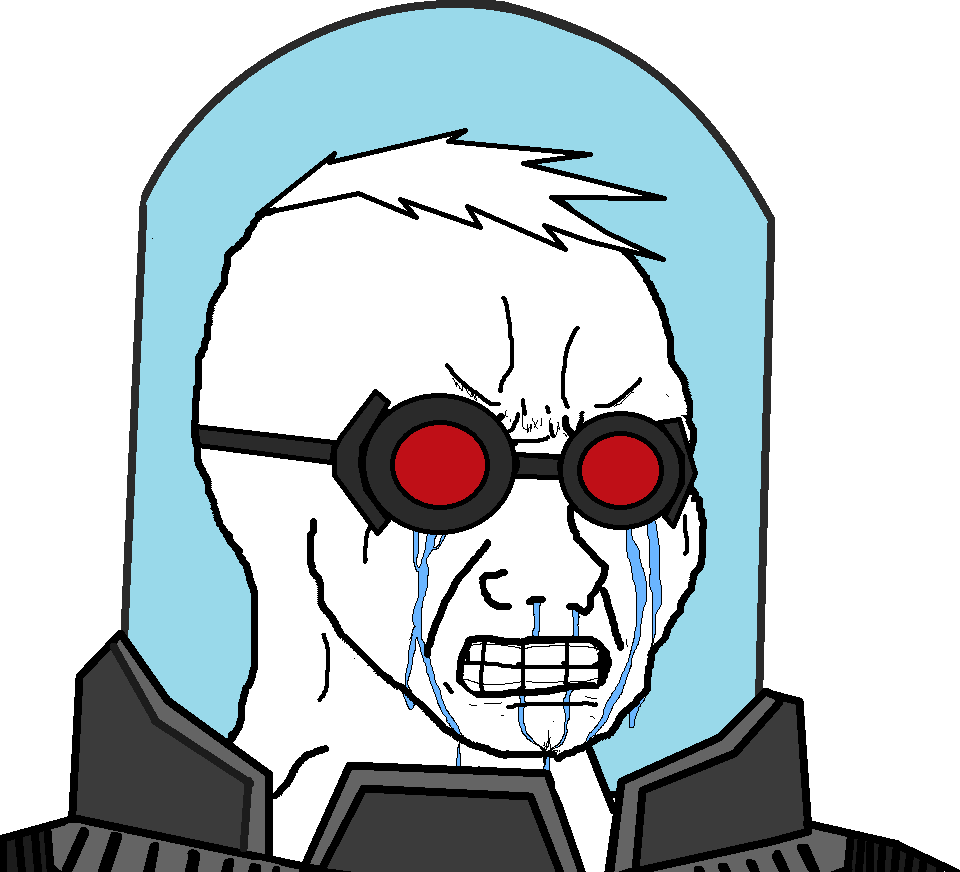
Label: 5_Crying_Wojak